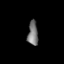
Tissue: lung
Cell type: Endothelial cells
Senescence score: 0.6591
Nuclear area (px): 242
Mean DAPI intensity: 118.45